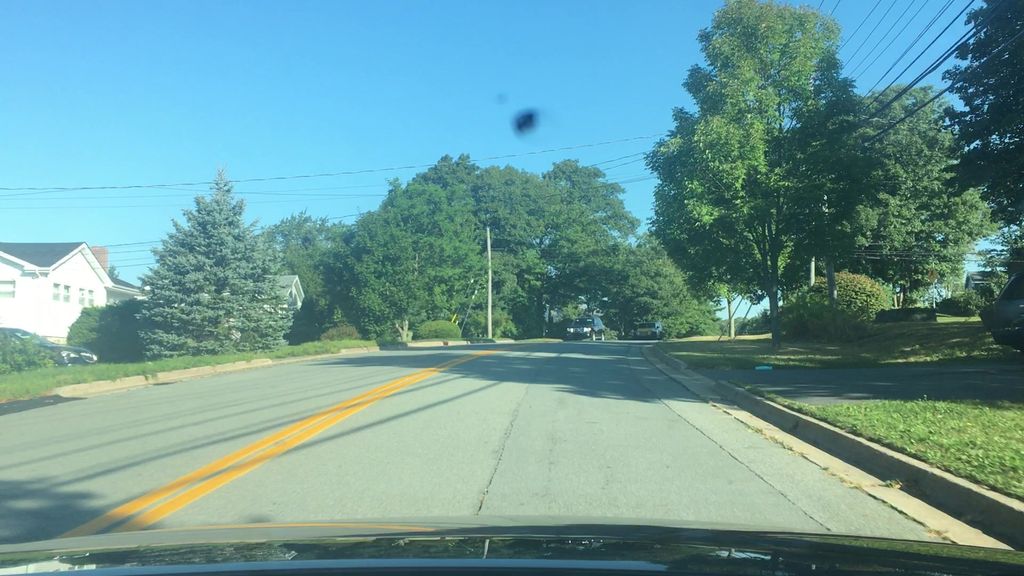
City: halifax